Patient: sex M, age 67
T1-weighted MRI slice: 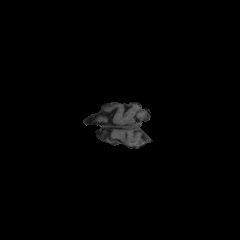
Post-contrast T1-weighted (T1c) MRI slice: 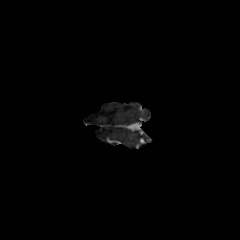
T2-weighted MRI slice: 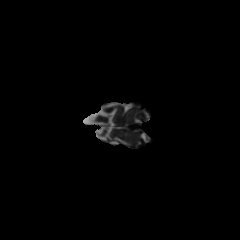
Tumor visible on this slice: no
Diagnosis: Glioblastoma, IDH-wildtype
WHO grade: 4